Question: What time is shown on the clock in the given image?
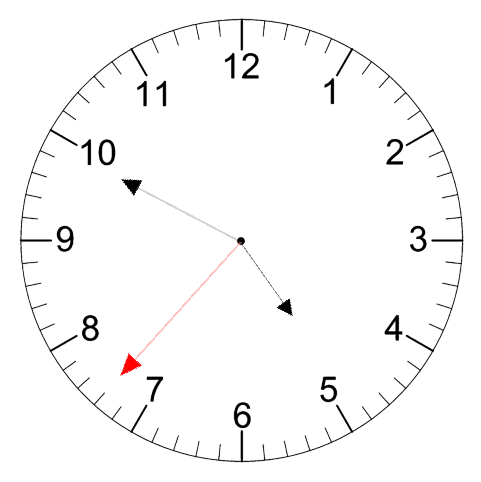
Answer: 04:49:37